Interaction volume radius: 5 \u00c5
Interaction volume height: 20 \u00c5
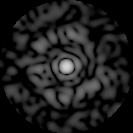
Disorder parameter: 0.7705